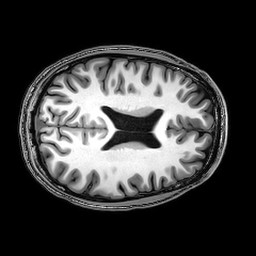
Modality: T1w
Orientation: axial
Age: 24
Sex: male
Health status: healthy
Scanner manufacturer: philips
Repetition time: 0.008228 s
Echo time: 0.00377 s